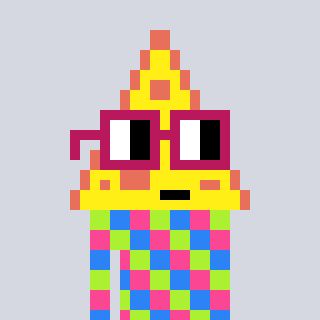
a pixel art character with square dark red glasses, a pizza-shaped head and a cold-colored body on a cool background